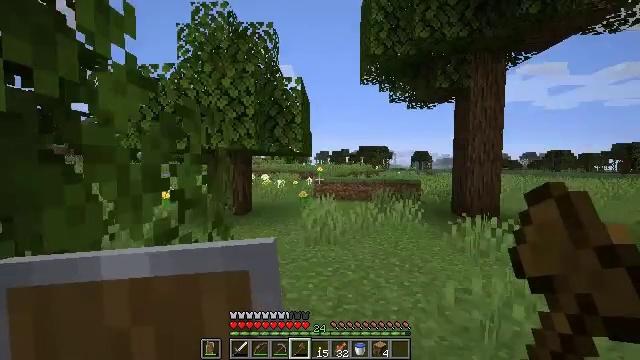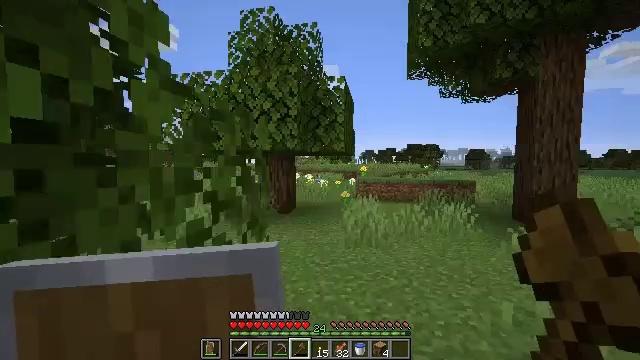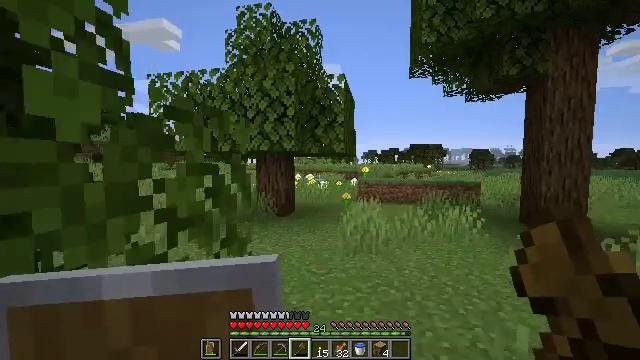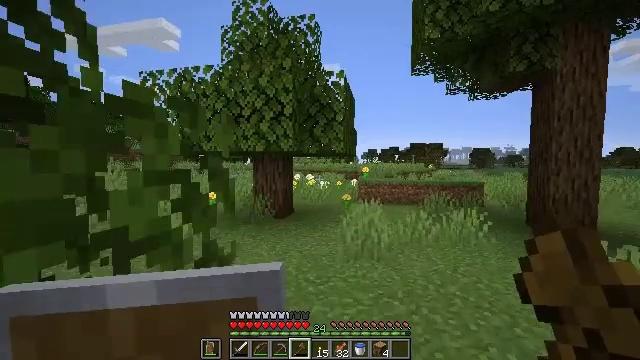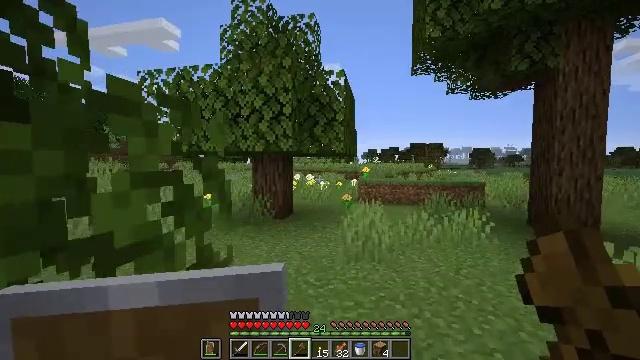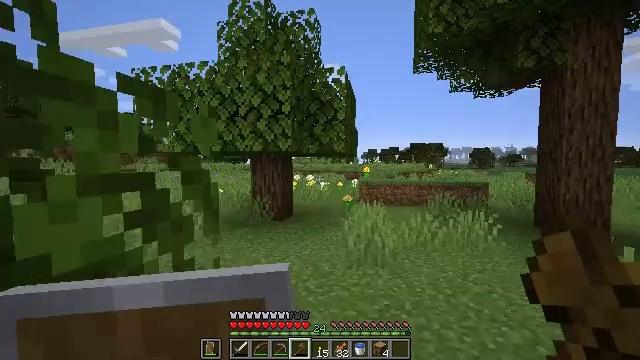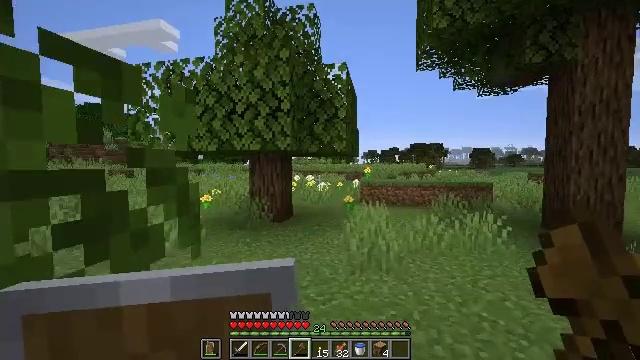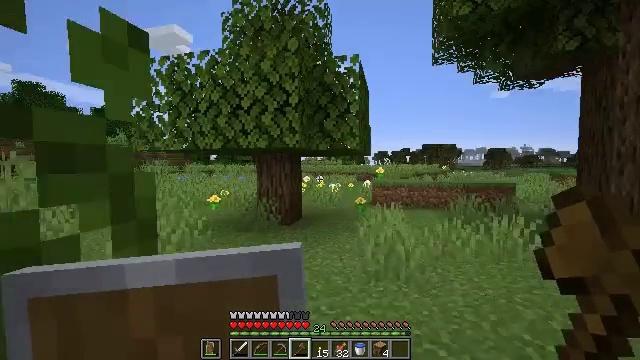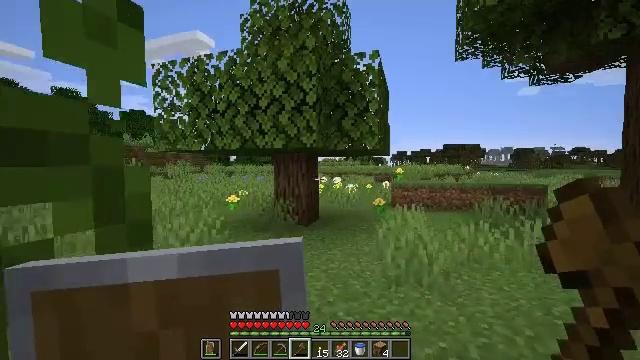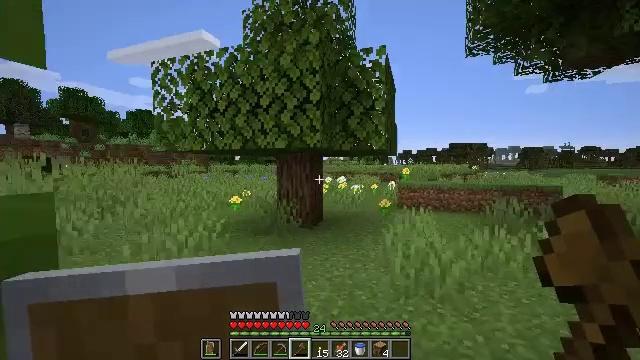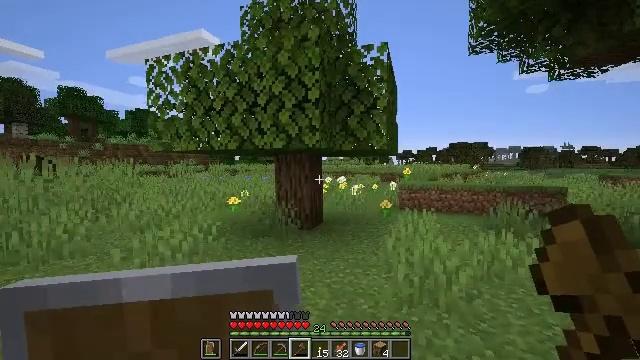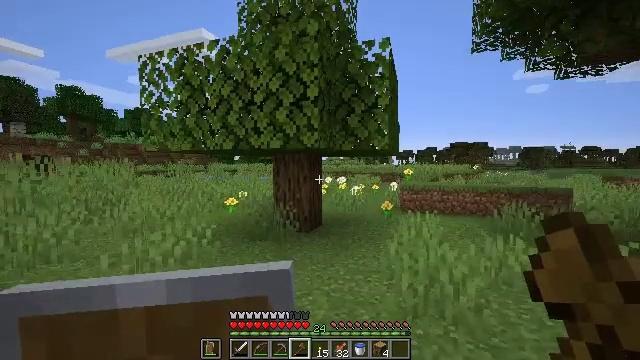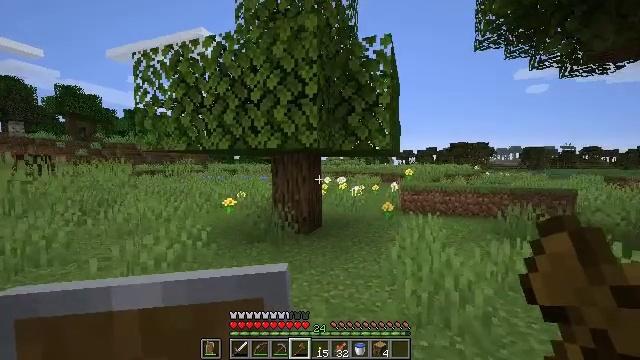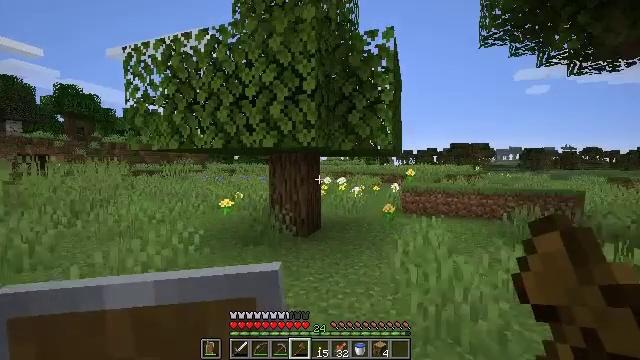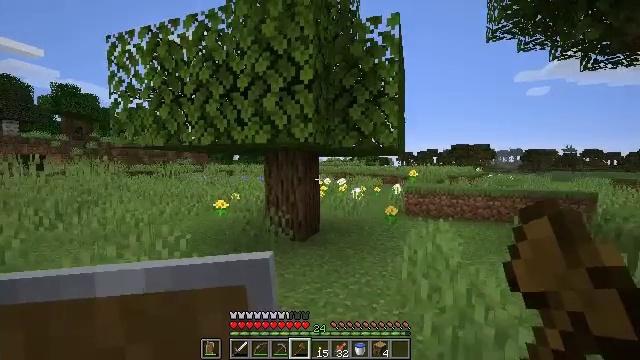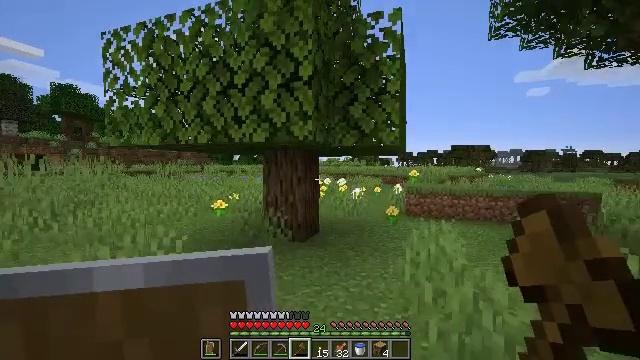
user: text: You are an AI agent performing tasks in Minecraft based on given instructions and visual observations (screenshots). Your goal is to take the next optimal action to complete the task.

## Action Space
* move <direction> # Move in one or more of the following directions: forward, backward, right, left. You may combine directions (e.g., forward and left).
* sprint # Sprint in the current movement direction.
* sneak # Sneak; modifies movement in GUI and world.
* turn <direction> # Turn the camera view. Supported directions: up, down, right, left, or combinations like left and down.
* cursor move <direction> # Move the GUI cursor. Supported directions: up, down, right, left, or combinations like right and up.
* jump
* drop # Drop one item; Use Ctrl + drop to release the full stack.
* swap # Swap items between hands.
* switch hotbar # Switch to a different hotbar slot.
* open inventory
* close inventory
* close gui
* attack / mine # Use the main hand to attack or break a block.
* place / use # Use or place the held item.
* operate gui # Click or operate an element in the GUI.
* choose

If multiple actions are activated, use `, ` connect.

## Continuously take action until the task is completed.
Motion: motion action
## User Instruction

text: Gather oak logs from trees.
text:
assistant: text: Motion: move forward, turn left
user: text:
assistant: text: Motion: move forward
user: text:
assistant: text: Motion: move forward
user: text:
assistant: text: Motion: move forward
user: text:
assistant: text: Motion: move forward
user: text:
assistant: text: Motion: move forward
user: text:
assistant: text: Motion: move forward, turn left
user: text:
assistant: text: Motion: move forward, turn left
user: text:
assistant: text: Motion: move forward, turn left
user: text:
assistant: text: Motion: move forward
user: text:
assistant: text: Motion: move forward
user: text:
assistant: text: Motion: move forward
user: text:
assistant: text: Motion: move forward
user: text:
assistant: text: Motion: move forward
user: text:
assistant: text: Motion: move forward
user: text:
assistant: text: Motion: move forward
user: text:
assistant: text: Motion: move forward
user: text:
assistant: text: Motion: move forward and move left, turn left
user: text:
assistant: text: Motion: move forward and move left
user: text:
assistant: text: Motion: move forward and move left
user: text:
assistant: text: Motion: move forward and move left
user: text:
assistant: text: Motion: move forward and move left
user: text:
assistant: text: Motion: move forward and move left
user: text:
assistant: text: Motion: move forward, turn right
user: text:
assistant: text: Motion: move forward, turn right
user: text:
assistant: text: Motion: move forward, turn right
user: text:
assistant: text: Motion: move forward, turn right
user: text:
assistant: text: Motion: move forward
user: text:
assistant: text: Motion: move forward
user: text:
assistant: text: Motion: move forward